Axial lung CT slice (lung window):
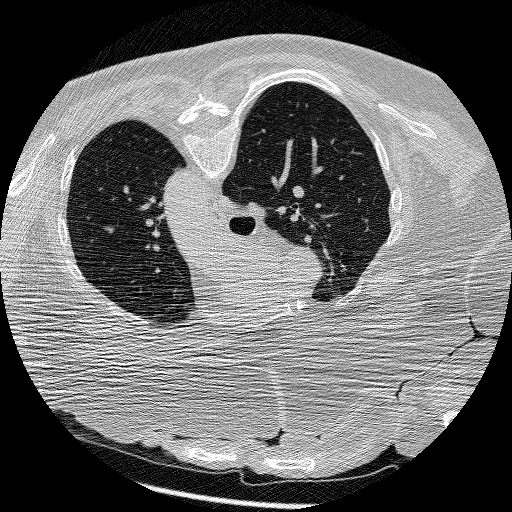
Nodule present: no